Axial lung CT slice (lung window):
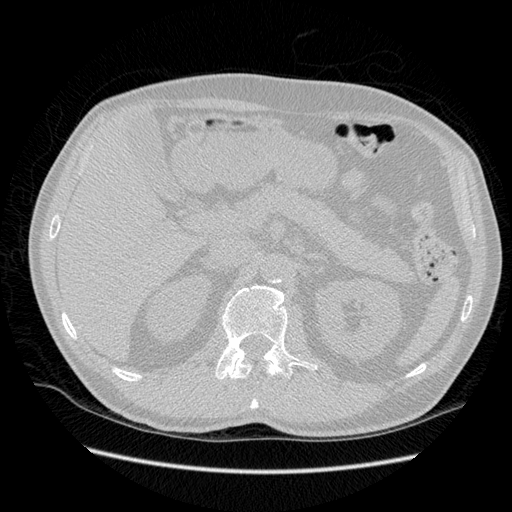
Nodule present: no